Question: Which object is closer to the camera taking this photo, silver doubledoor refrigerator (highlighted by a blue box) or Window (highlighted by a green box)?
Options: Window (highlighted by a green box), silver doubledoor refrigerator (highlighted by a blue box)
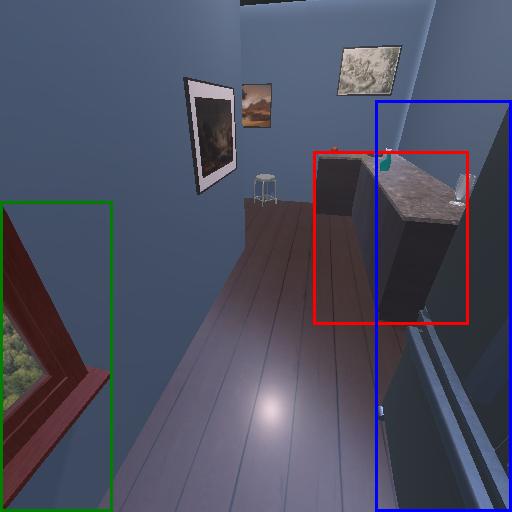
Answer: Window (highlighted by a green box)